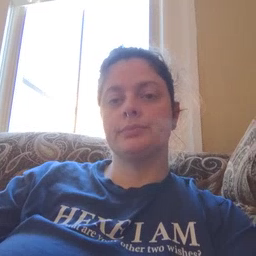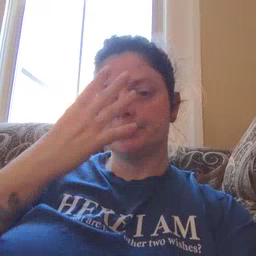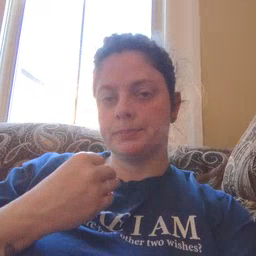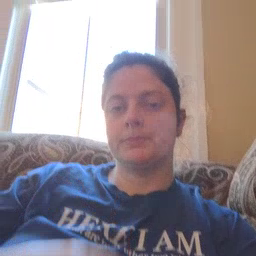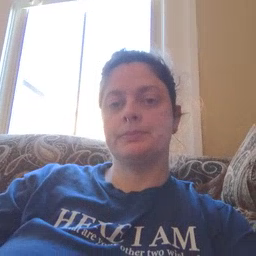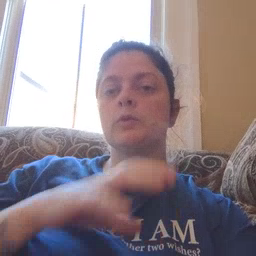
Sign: sleep